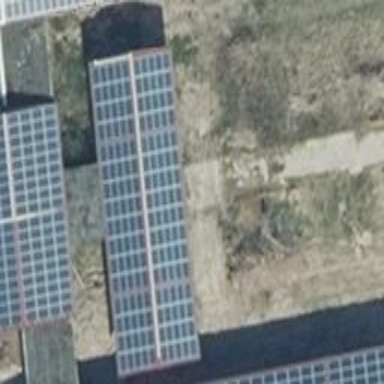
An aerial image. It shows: Solar power generator with photovoltaic panels.